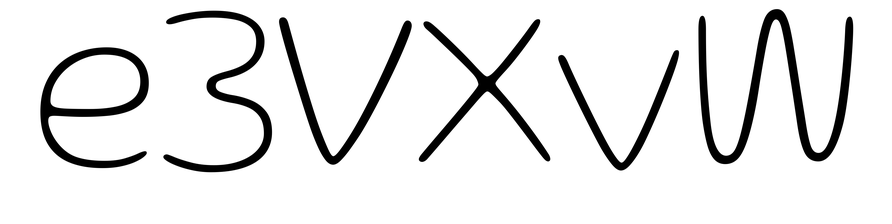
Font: Gluten_Thin